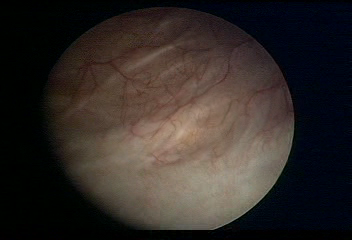
Modality: WLC
Class: Normal mucosa
Bladder cancer association: No